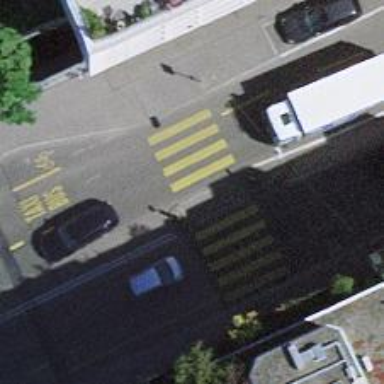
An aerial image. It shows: Secondary road with asphalt surface. There is cycleway on the left side that is shared with buses.